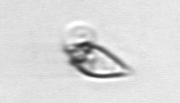
Label: Oxytoxum